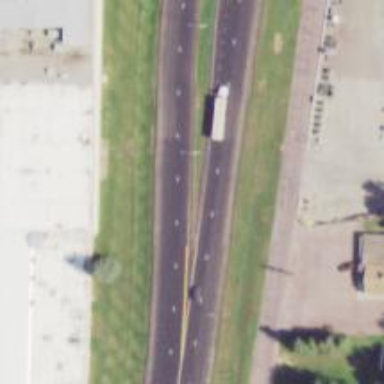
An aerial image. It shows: Trunk highway.